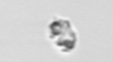
Label: detritus